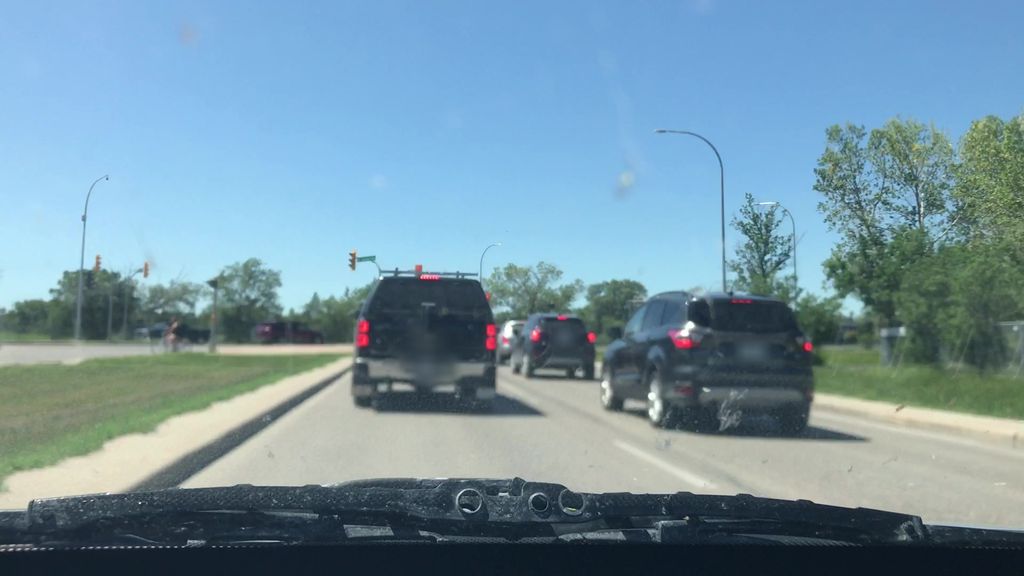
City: winnipeg